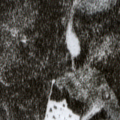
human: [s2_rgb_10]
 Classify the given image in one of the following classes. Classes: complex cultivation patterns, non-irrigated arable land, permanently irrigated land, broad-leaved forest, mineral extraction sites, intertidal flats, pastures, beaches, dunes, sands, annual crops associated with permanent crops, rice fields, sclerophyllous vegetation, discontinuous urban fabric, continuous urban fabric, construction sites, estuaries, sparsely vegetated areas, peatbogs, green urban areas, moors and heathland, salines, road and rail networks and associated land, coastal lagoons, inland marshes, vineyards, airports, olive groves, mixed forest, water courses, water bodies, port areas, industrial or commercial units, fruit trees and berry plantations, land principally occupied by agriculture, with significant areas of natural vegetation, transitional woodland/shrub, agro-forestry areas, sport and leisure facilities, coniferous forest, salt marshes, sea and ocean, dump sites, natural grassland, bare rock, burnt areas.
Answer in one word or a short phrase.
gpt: coniferous forest, mixed forest